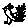
Label: bird